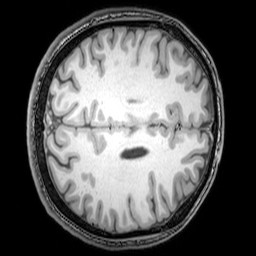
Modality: T1w
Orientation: axial
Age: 24
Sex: male
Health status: healthy
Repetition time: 0.081 s
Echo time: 0.037 s